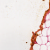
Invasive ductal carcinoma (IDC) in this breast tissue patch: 0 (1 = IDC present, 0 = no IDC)